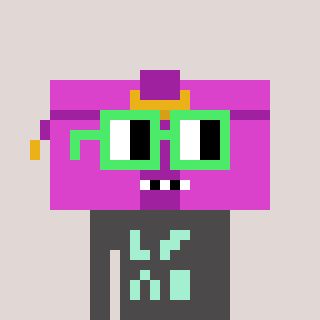
a pixel art character with square light green glasses, a clutch-shaped head and a grayscale-colored body on a warm background